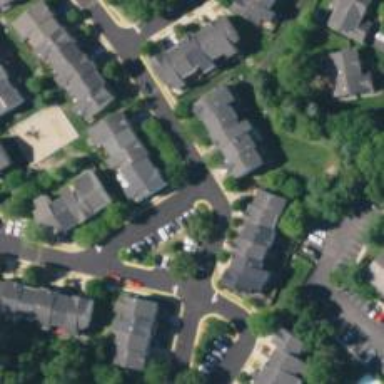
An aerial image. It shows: Asphalt road in residential area.